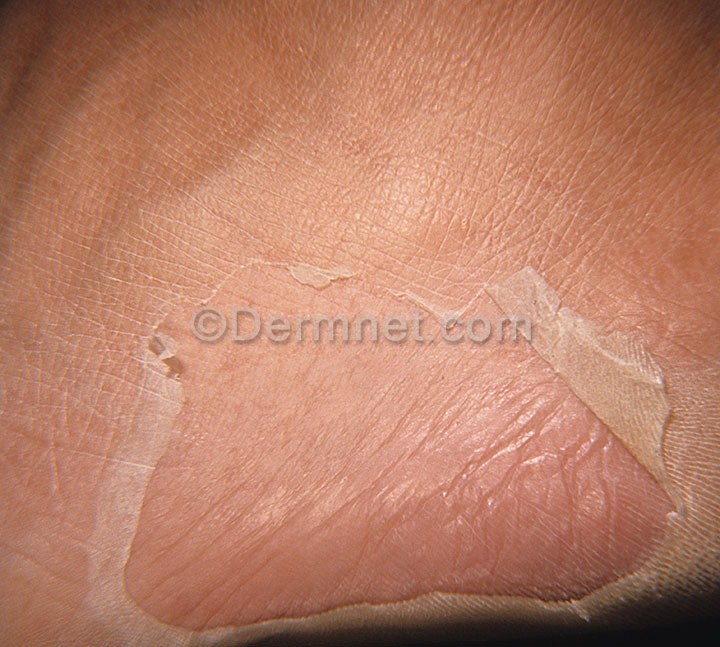
Disease: Exanthems and Drug Eruptions